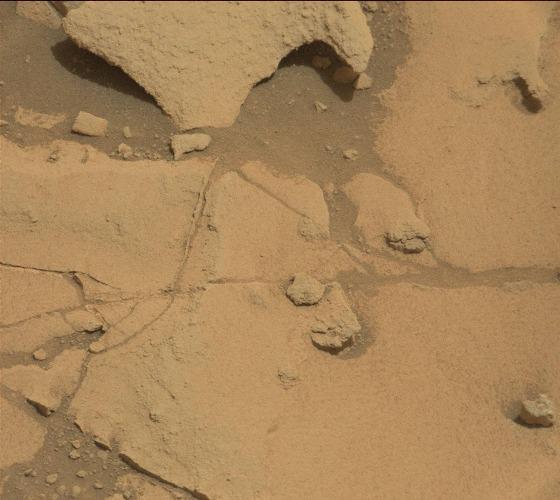
Terrain classes present: Bedrock, Gravel / Sand / Soil, Rock, Shadow